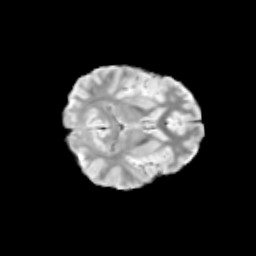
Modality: T2w
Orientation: axial
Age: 11
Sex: male
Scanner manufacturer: siemens
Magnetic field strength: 3 T
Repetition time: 3.8 s
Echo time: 0.07 s